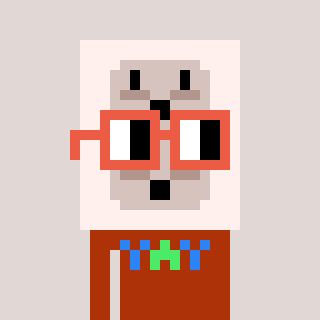
a pixel art character with square orange glasses, a outlet-shaped head and a hotbrown-colored body on a warm background